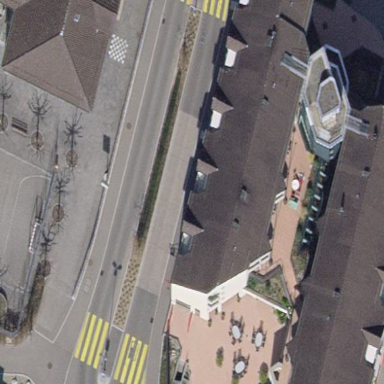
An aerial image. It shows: Traffic island along the road.